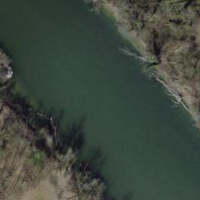
EUNIS habitat code: 15
Species observed at this site:
Allium ursinum
Pararge aegeria